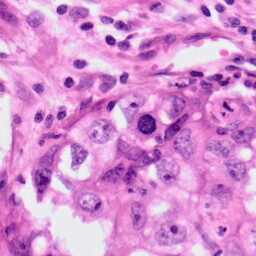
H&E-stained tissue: Lung